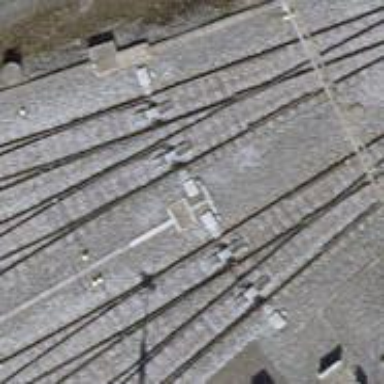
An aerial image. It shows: Railway switch.